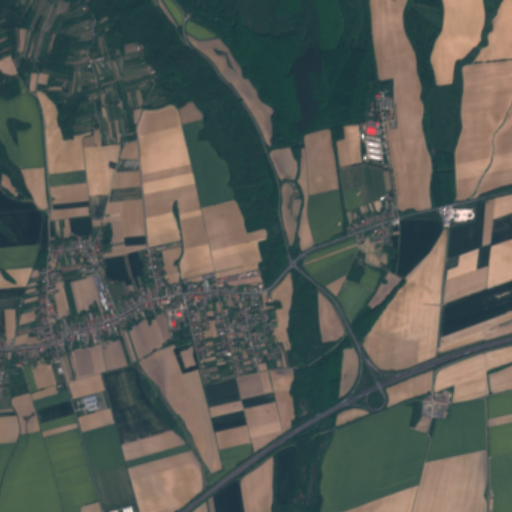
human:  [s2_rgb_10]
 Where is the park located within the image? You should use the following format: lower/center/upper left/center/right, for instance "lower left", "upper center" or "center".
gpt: The park is located in the upper left of the image.
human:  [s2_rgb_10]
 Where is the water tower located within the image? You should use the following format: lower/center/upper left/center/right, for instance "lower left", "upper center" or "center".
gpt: The water tower is located in the upper right of the image.
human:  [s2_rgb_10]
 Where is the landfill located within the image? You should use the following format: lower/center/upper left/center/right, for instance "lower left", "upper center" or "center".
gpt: There is no landfill in the image.